【题型】解答题　【知识点】解析几何　【难度】easy
已知点 $M(3,5)$，在直线 $l: x-2y+2=0$ 上找一点 $P$，在 $y$ 轴上找一点 $Q$，使 $\triangle MPQ$ 的周长最小，试求出 $\triangle MPQ$ 周长的最小值，并求出当 $\triangle MPQ$ 周长最小时点 $P$ 和点 $Q$ 的坐标。

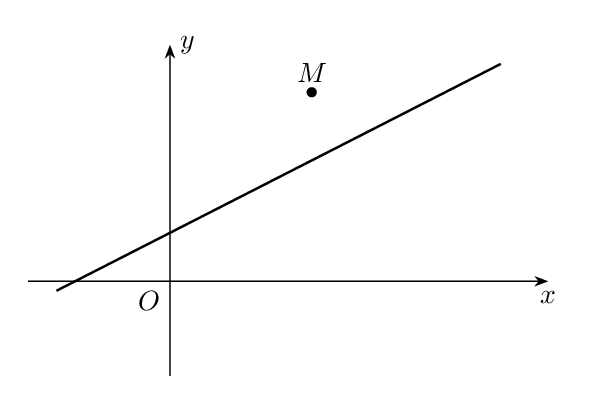
【解答】
\noindent \textcolor{red}{\textbf{【答案】}} $\left(C_{\triangle MPQ}\right)_{\min} = 4\sqrt{5}$； $P\left(\frac{5}{2}, \frac{9}{4}\right)$， $Q\left(0, \frac{7}{2}\right)$。

\vspace{1em}

\noindent \textcolor{red}{\textbf{【分析】}} 作出 $M(3,5)$ 关于直线 $l: x-2y+2=0$ 的对称点 $N$，作出 $M(3,5)$ 关于 $y$ 轴的对称点 $E$，连结 $NE$，交直线 $l$ 于 $P$，交 $y$ 轴于 $Q$，从而得到三角形 $MPQ$ 的周长最小时，最小值为 $|NE|$。

\vspace{1em}

\noindent \textcolor{red}{\textbf{【详解】}} 解：如图作出 $M(3,5)$ 关于直线 $l: x-2y+2=0$ 的对称点 $N$，作出 $M(3,5)$ 关于 $y$ 轴的对称点 $E$，连结 $NE$，交直线 $l$ 于 $P$，交 $y$ 轴于 $Q$，从而得到三角形 $MPQ$ 的周长最小时，最小值为 $|NE|$。

\noindent 设 $N(x,y)$，因为 $MN$ 与直线 $l: x-2y+2=0$ 垂直且被平分，
$$ \therefore \begin{cases} \frac{x+3}{2} - 2 \cdot \frac{y+5}{2} + 2 = 0 \\ \frac{y-5}{x-3} \cdot \frac{1}{2} = -1 \end{cases} $$
解得 $\begin{cases} x=5 \\ y=1 \end{cases}$，故 $N(5,1)$，由 $E(-3,5)$，
$$ \therefore |NE| = \sqrt{(5+3)^2 + (1-5)^2} = 4\sqrt{5} $$
又直线 $NE$ 的方程为 $y = \frac{1-5}{5+3}(x-5) + 1$，
即 $x+2y-7=0$，令 $x=0$，得 $y=\frac{7}{2}$，所以 $Q\left(0, \frac{7}{2}\right)$，
联立 $\begin{cases} x+2y-7=0 \\ x-2y+2=0 \end{cases}$，解得 $\begin{cases} x=\frac{5}{2} \\ y=\frac{9}{4} \end{cases}$，所以 $P\left(\frac{5}{2}, \frac{9}{4}\right)$

\noindent 综上：$\triangle MPQ$ 周长的最小值为 $4\sqrt{5}$，当 $\triangle MPQ$ 周长最小时点 $P\left(\frac{5}{2}, \frac{9}{4}\right)$ 和点 $Q\left(0, \frac{7}{2}\right)$。

\vspace{1em}

\noindent \textcolor{red}{\textbf{【点睛】}} 本题考查三角形周长的最小值的求法，是中档题，解题时要认真审题，注意转化思想的合理运用。

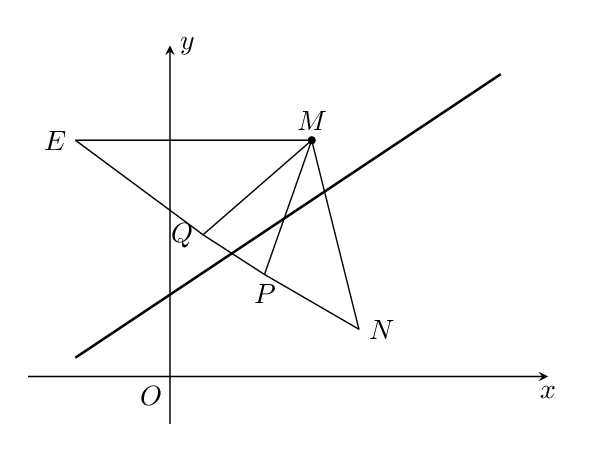